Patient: sex M, age 70
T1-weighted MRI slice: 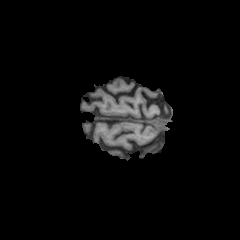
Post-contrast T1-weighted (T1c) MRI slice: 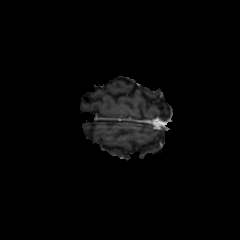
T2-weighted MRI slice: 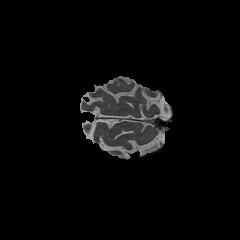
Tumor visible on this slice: no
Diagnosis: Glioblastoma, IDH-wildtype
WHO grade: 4